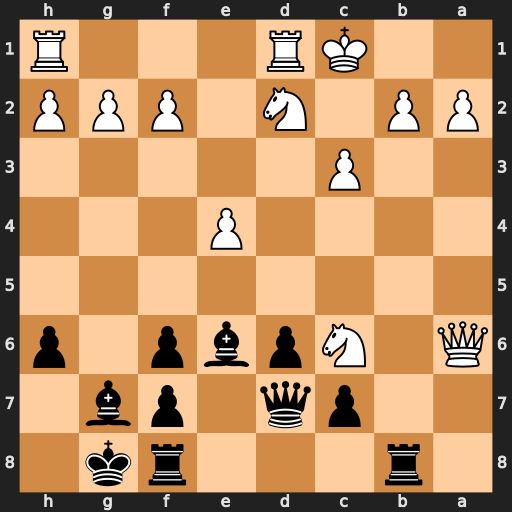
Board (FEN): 1r3rk1/2pq1pb1/Q1Npbp1p/8/4P3/2P5/PP1N1PPP/2KR3R
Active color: b
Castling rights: -
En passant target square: -
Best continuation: Rb6 Qxb6 cxb6